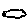
Label: cloud